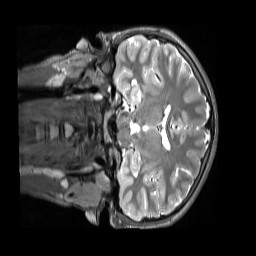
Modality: T2w
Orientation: coronal
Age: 13
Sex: male
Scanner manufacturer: siemens
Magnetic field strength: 3 T
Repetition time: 3.2 s
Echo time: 0.408 s